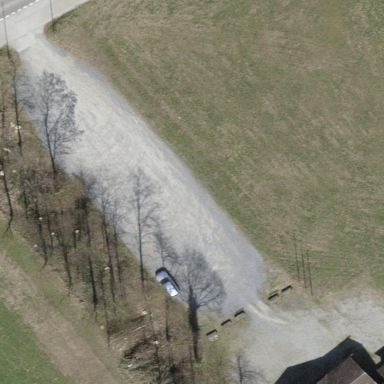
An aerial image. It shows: Unpaved surface parking area.